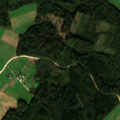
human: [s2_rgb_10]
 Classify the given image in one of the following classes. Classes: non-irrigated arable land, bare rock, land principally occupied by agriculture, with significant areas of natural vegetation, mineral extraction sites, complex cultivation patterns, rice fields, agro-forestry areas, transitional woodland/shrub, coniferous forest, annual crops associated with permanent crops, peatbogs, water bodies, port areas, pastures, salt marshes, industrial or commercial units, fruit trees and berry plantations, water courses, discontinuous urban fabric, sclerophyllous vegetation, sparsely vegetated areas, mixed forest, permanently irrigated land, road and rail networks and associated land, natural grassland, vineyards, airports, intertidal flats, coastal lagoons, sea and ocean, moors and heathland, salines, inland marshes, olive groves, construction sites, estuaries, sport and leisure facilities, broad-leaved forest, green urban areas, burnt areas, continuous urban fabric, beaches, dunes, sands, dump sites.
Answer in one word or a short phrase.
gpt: non-irrigated arable land, complex cultivation patterns, coniferous forest, mixed forest, transitional woodland/shrub